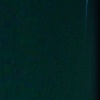
Label: space